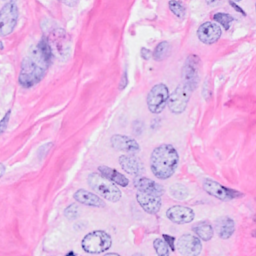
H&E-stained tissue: Breast